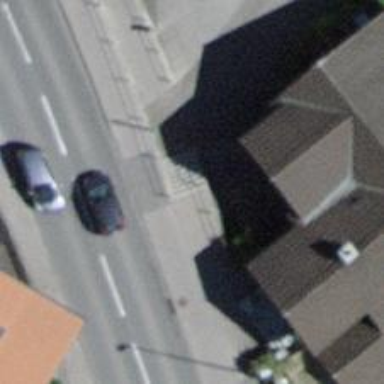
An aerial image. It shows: Steps with asphalt surface.